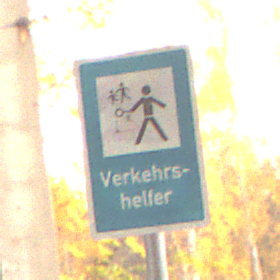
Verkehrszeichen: Verkehrshelfer
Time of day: SunriseSunset
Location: Roofed (Suburban)
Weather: Clear
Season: NotSpecified
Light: Natural